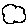
Label: cloud